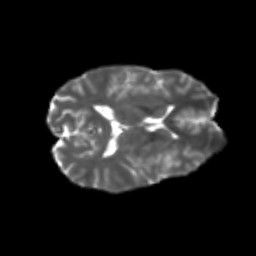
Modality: T2w
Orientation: axial
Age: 21
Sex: female
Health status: healthy
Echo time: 0.074 s